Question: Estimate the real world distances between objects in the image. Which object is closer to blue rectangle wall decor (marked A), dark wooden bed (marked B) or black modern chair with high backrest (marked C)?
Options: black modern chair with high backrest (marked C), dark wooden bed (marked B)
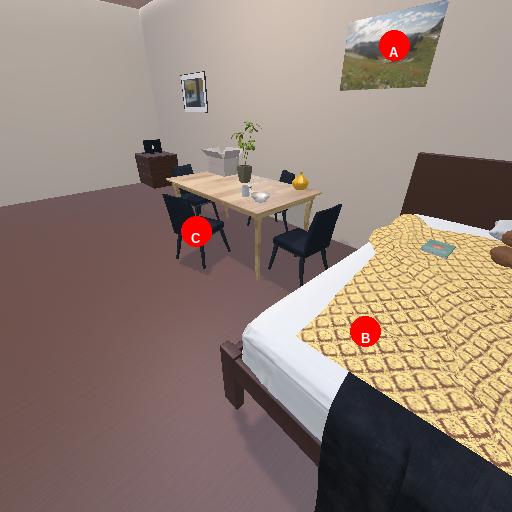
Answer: black modern chair with high backrest (marked C)